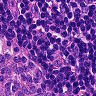
Metastatic tissue present: no